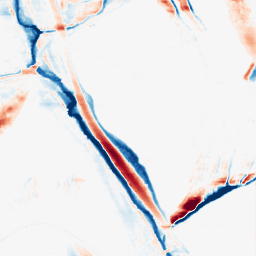
Category: morphological
Decomposition family: morphological_ellipse
Decomposition parameters: operation: average
width: 5
height: 30
Upsampling method: linear_exact
Upsampling parameters: scale: 4
Upsampling scale: 4